Interaction volume radius: 10 \u00c5
Interaction volume height: 10 \u00c5
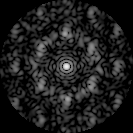
Disorder parameter: 0.6916